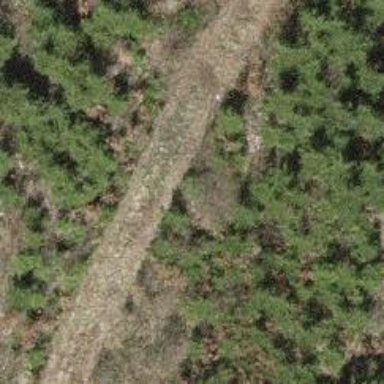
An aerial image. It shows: Path.